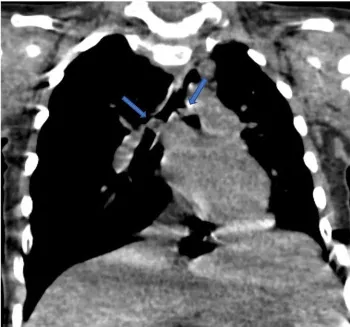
The location of bilateral TFB in patient were showed using the CT plain scan. Bilateral TFB were shown after three-dimensional reconstruction. TFB, tracheobronchial foreign body.
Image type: radiology (ct)